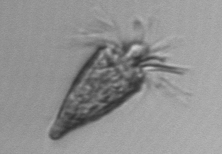
Label: Strombidium_tintinnodes